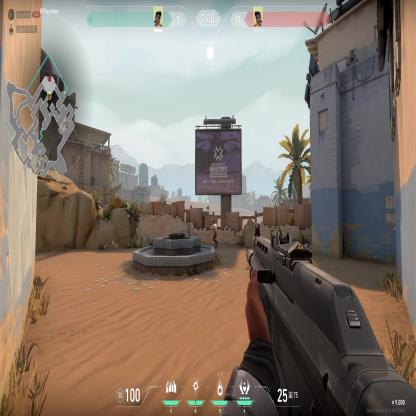
Label: enemy